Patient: sex F, age 22
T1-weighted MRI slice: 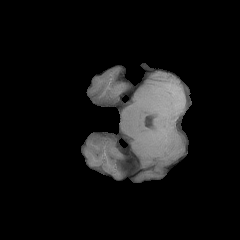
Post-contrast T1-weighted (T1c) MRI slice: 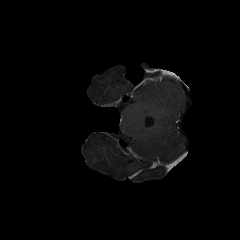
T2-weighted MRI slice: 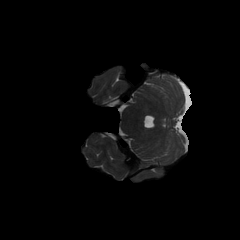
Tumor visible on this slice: no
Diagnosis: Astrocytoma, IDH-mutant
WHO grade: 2